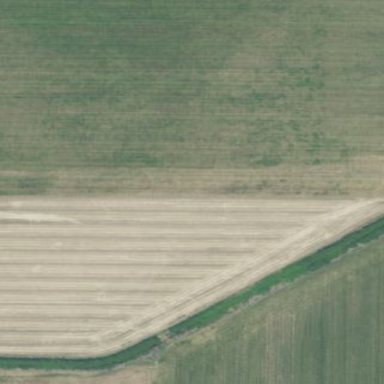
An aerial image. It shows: Farmland with hay crops.